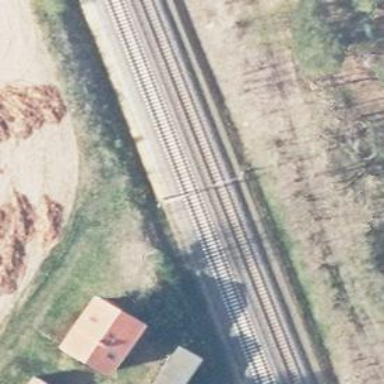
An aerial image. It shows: Milestone along the railway track with catenary mast.